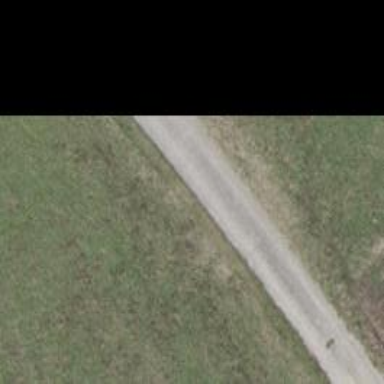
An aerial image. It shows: Well-maintained track road with grade 1 tracktype.